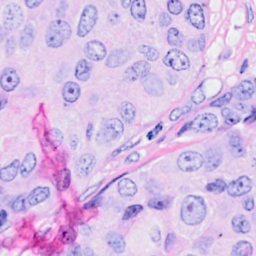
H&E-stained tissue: Breast